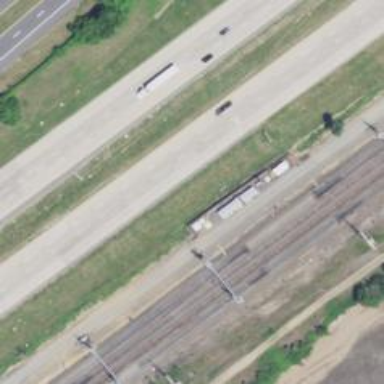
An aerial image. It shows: Railway junction.